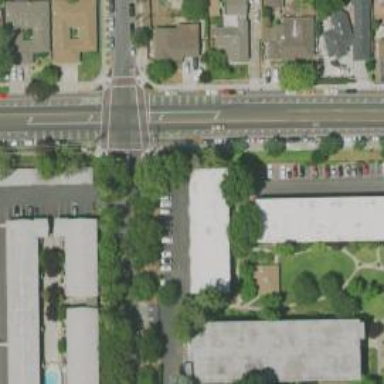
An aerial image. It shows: Solid stop line on the road.